Aerial crown-view tile of a tropical tree (Barro Colorado Island, Panama), acquired 20240918:
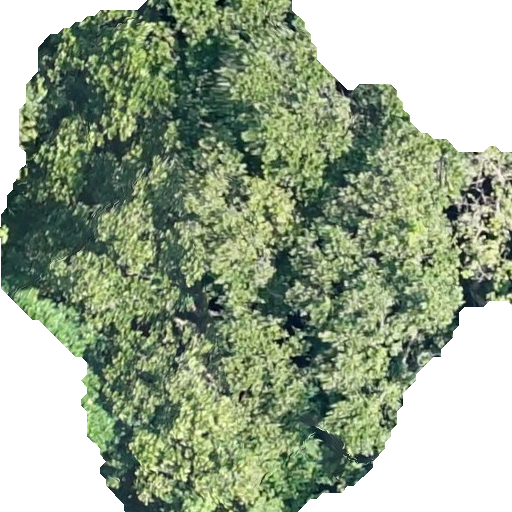
Species: Anacardium excelsum
GBIF accepted scientific name: Anacardium excelsum
Crown area: 323.985 m²